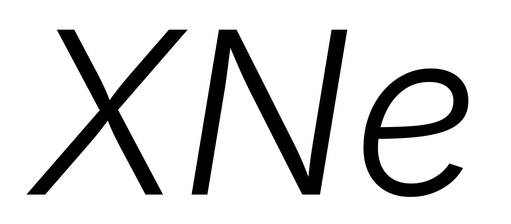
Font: Inter-Italic_Light_Italic